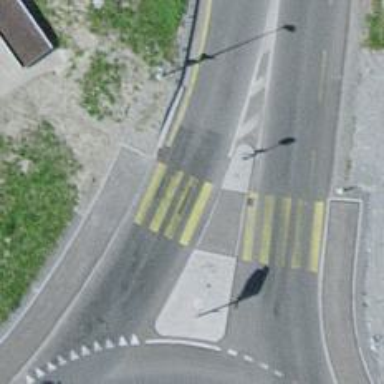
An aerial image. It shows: Uncontrolled zebra crossing with central island. The crossing is marked with zebra stripes.